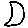
Label: moon